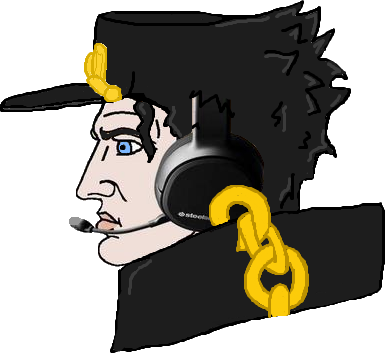
Label: 4_Yes_Chad